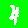
Digit: 4